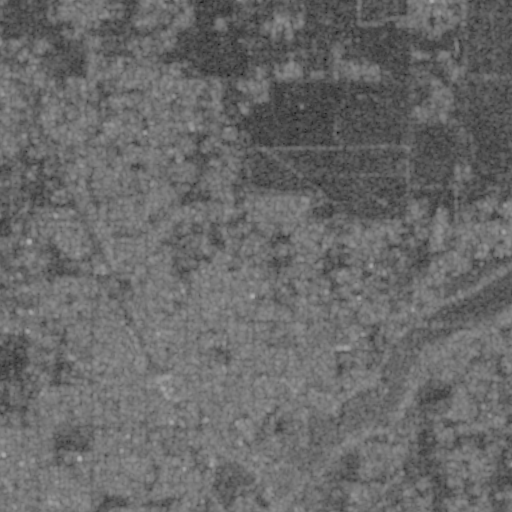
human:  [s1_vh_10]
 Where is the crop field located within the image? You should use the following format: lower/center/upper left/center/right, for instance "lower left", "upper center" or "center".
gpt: The crop field is located in the lower center of the image.
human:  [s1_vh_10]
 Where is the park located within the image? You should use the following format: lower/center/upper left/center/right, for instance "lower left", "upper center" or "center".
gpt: The park is located in the lower center of the image.
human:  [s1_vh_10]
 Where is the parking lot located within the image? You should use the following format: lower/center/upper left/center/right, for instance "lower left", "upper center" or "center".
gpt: The parking lot is located in the lower center of the image.
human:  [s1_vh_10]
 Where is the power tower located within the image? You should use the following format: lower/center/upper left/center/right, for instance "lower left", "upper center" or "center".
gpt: The power tower is located in the right of the image.
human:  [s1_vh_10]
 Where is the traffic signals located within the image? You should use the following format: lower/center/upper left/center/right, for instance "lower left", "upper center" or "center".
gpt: The traffic signals is located in the lower right of the image.
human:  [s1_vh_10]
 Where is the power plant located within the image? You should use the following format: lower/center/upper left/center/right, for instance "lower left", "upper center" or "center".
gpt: There is no power plant in the image.

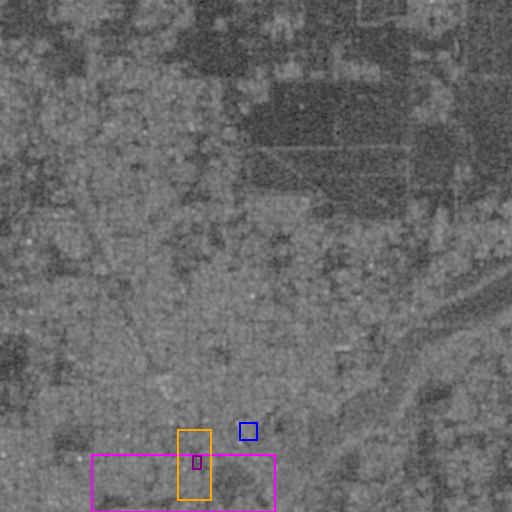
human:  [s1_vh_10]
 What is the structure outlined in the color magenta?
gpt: The structure outlined in magenta is a crop field.
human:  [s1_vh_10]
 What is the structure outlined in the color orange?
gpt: The structure outlined in orange is a park.
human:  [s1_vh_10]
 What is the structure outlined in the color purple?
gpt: The structure outlined in purple is a parking lot.
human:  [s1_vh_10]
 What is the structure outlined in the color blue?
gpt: The structure outlined in blue is a building.
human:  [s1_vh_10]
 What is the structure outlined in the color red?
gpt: There is no red outline.